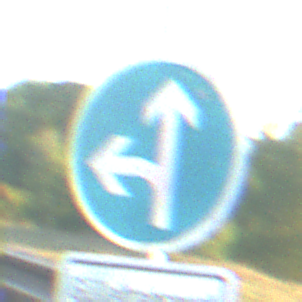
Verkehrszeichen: VorgeschriebeneFahrtrichtungGeradeausOderLinks
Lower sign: BesondereFahrzeugeUndTransportgueter12
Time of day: SunriseSunset
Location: Outdoor (RoadRail)
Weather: Clear
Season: NotSpecified
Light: Natural